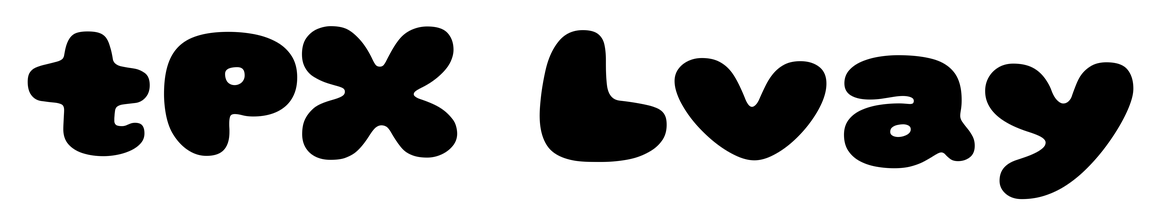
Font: Gluten_Black